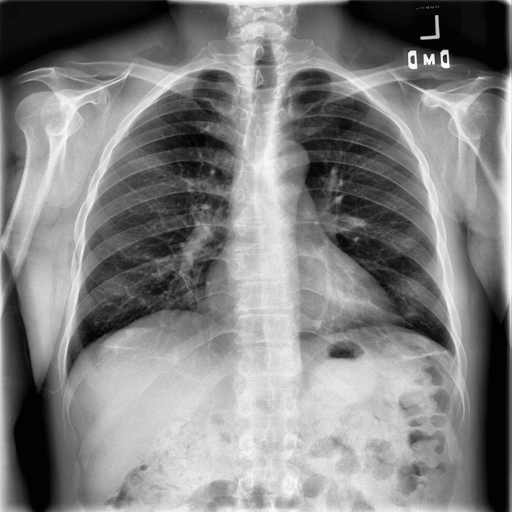
Finding: NORMAL